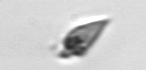
Label: Oxytoxum